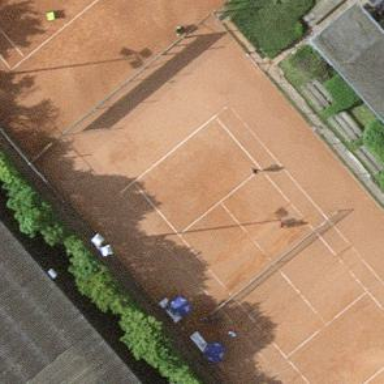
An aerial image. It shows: Tennis court on pitch.